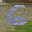
Label: 6